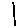
Label: line